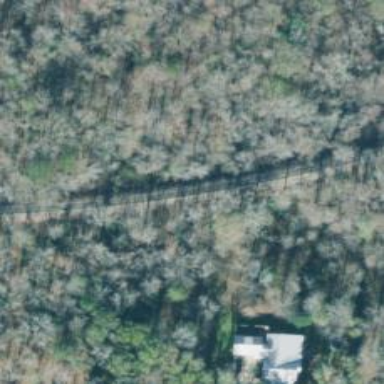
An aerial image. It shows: Railway track.